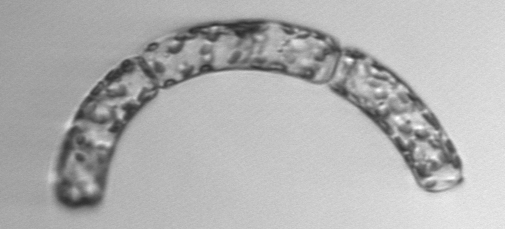
Label: Guinardia_striata